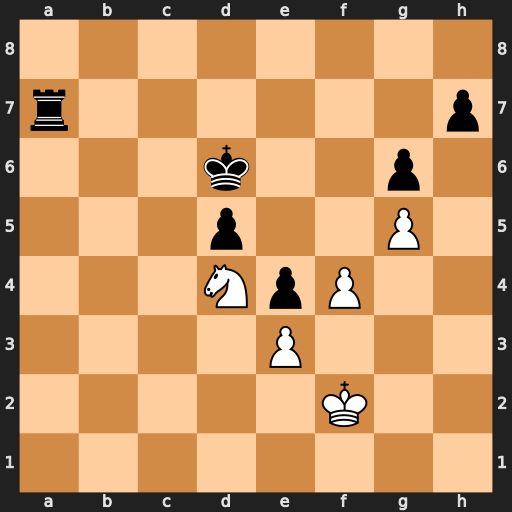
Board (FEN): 8/r6p/3k2p1/3p2P1/3NpP2/4P3/5K2/8
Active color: w
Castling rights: -
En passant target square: -
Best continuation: Nb5+ Kc5 Nxa7